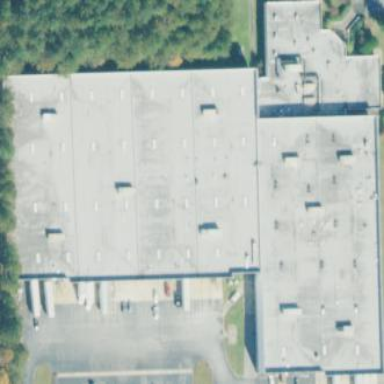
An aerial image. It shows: Warehouse.